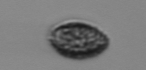
Label: Pseudochattonella_farcimen